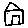
Label: house